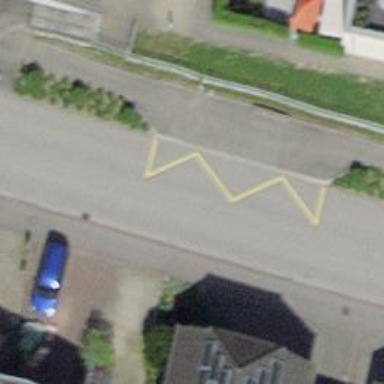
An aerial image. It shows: Bus stop with designated stop position for public transport.